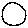
Label: circle